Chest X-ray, PA view. Patient: 39 years old, sex F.
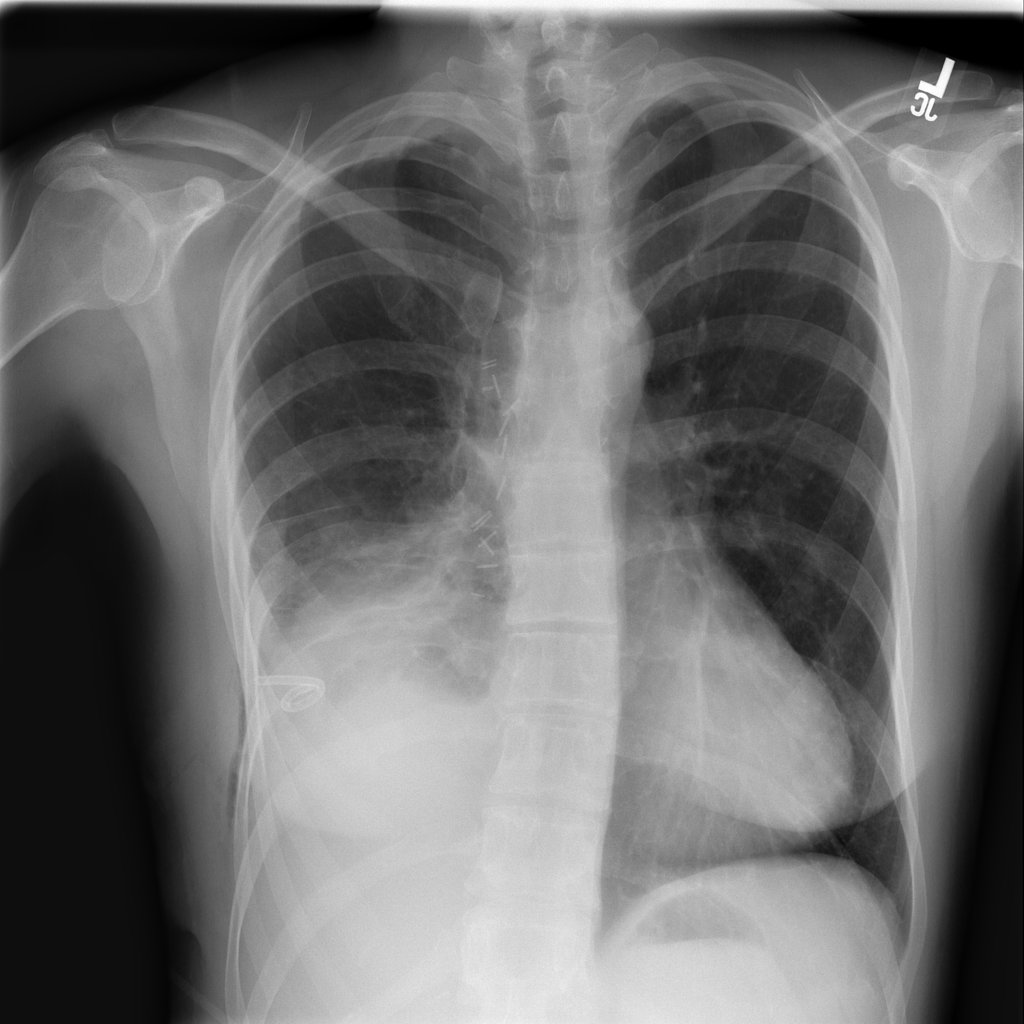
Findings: Effusion, Emphysema, Infiltration